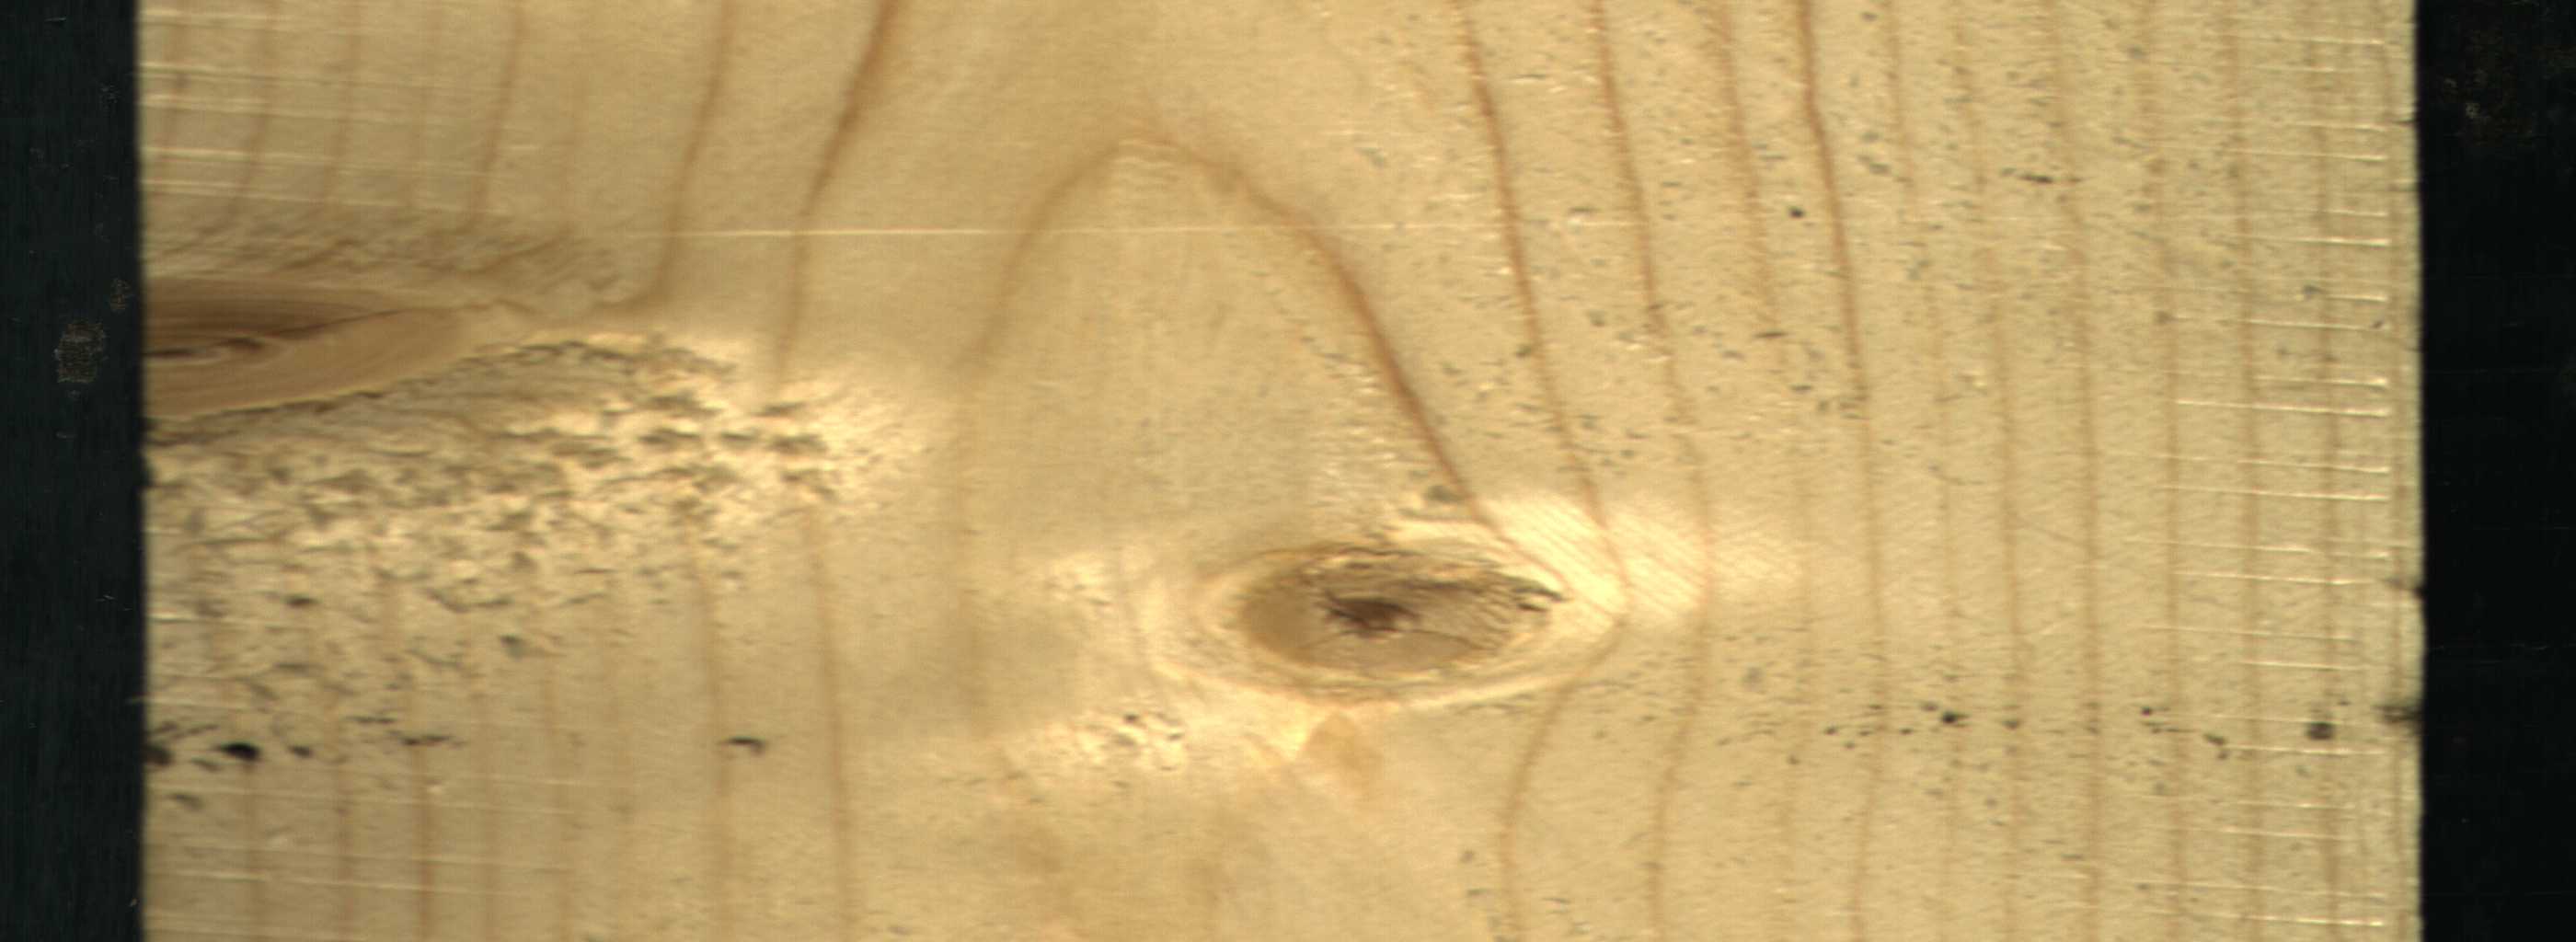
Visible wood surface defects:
Live_Knot
Live_Knot